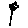
Label: flower